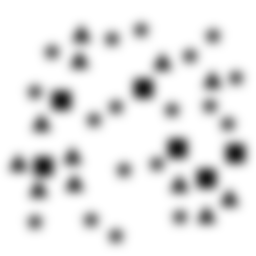
Squares: 6
Triangles: 12
Stars: 18
Total shapes: 36